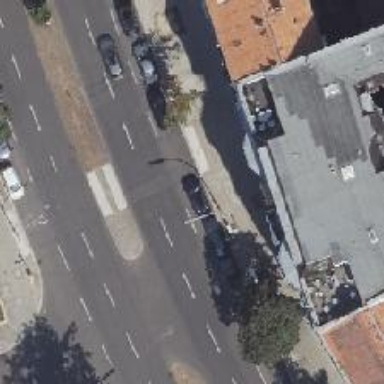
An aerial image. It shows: Crossing with traffic signals.